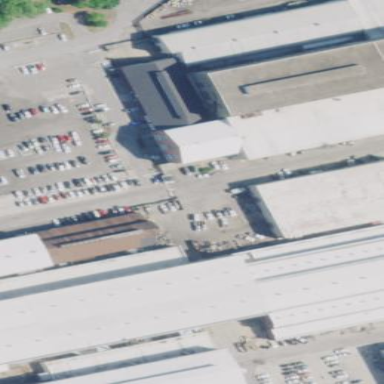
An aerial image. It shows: Industrial building.